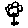
Label: flower